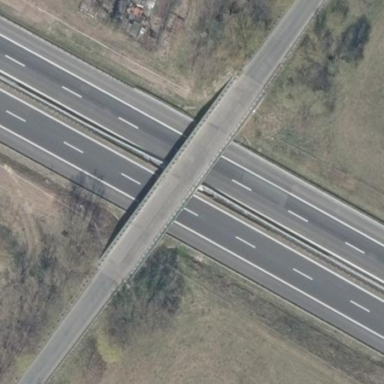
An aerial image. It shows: Man-made bridge.